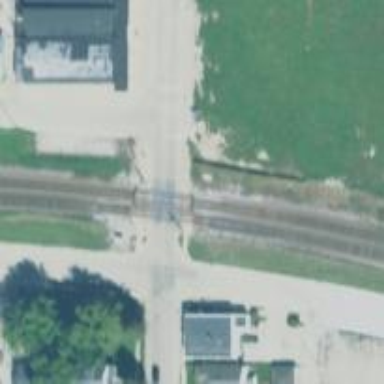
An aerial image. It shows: Railway crossing.